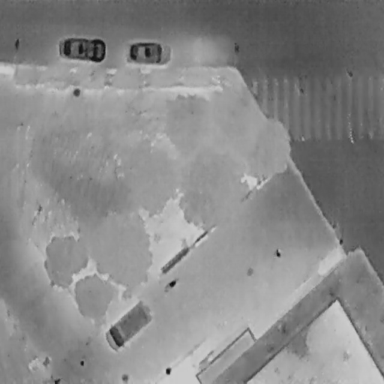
There are three Cars in the infrared image.